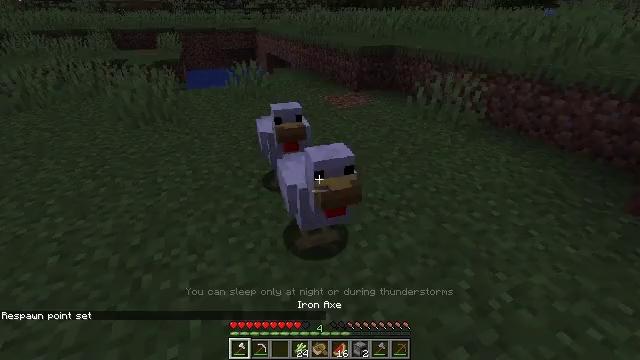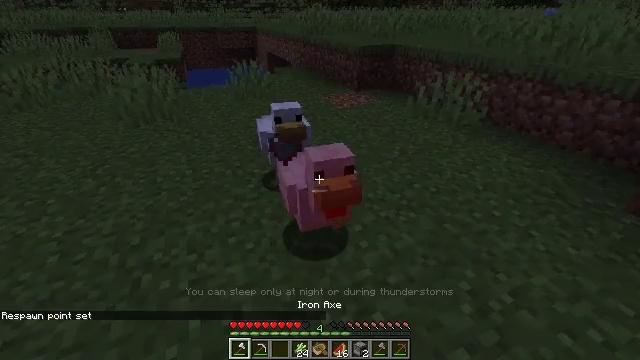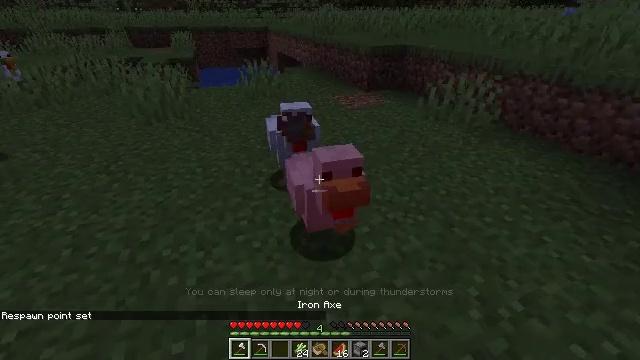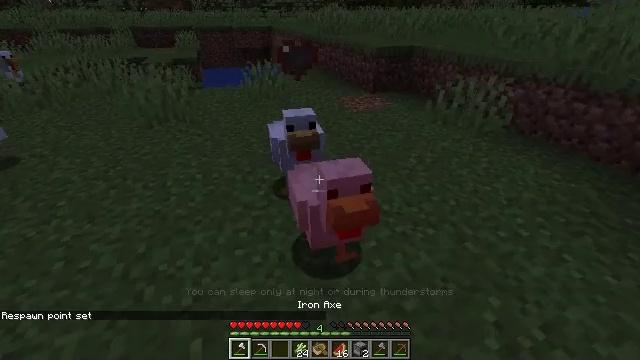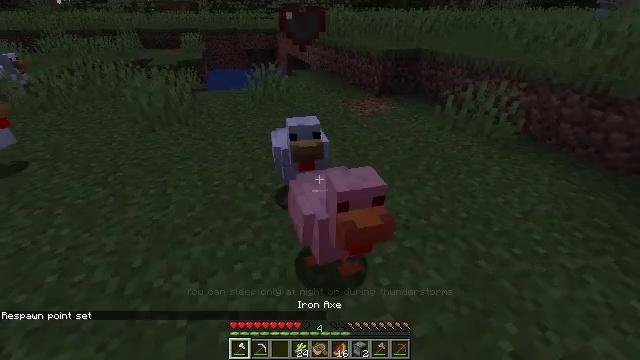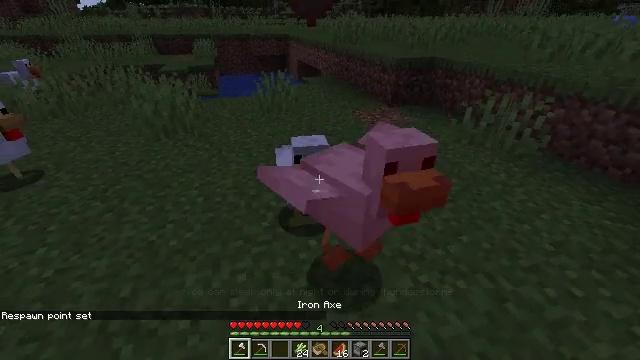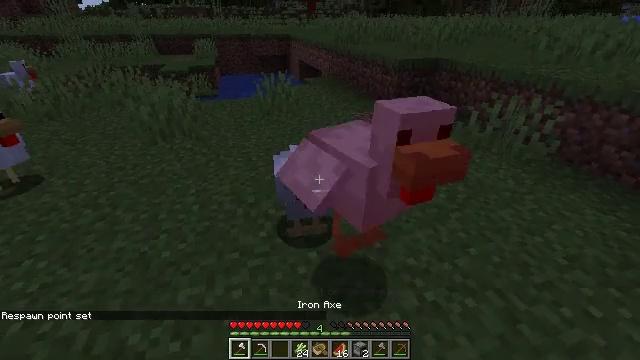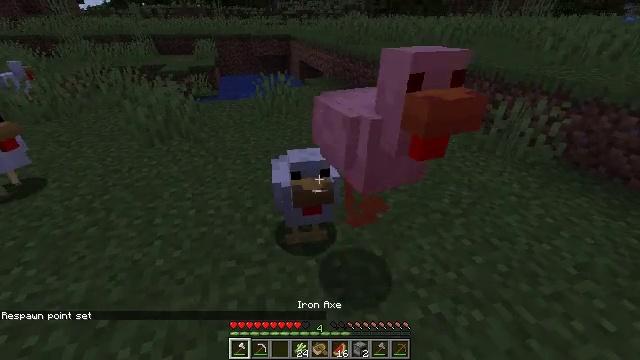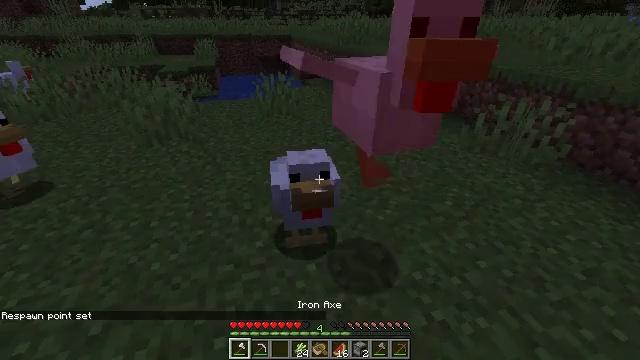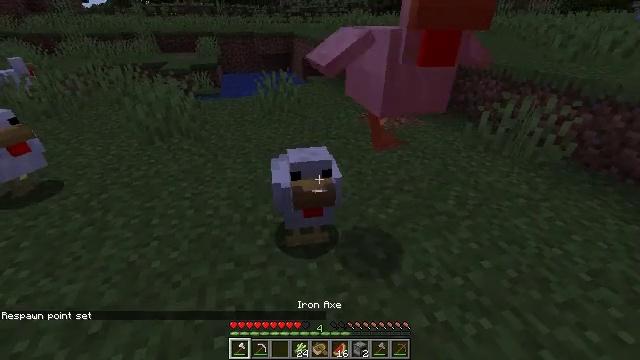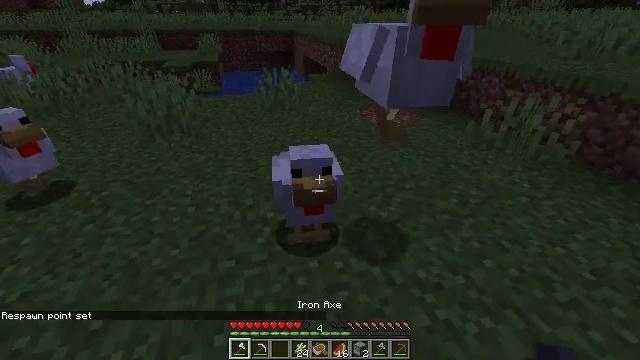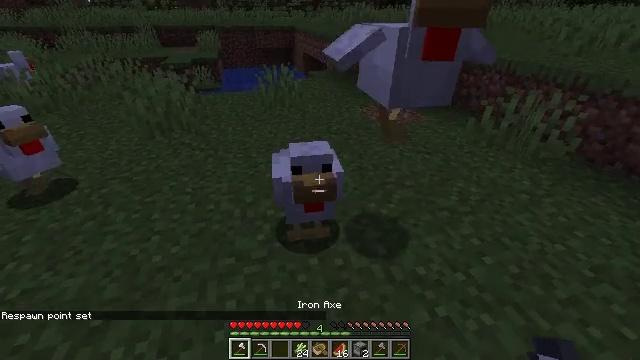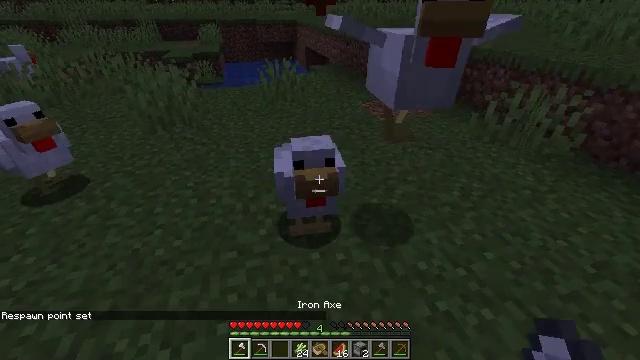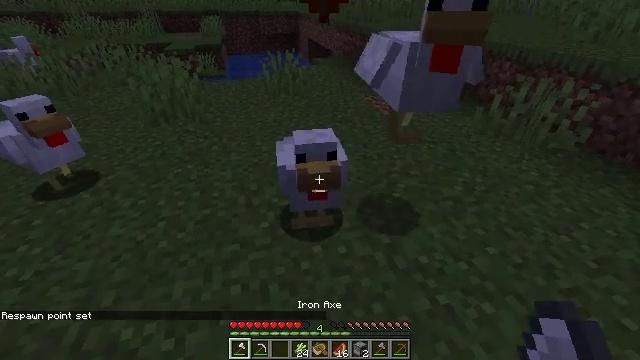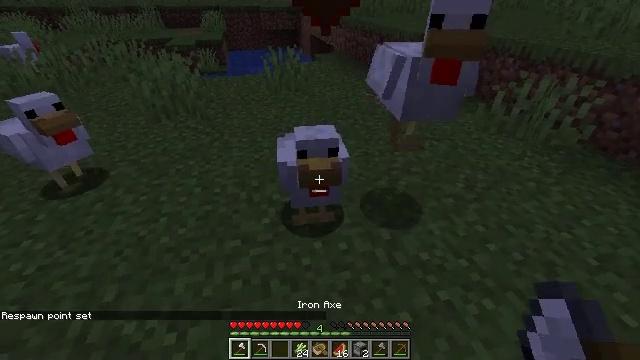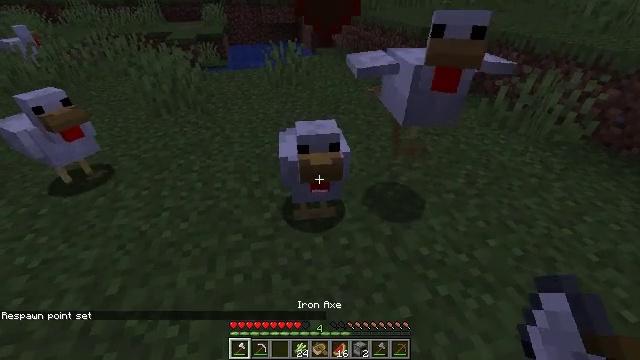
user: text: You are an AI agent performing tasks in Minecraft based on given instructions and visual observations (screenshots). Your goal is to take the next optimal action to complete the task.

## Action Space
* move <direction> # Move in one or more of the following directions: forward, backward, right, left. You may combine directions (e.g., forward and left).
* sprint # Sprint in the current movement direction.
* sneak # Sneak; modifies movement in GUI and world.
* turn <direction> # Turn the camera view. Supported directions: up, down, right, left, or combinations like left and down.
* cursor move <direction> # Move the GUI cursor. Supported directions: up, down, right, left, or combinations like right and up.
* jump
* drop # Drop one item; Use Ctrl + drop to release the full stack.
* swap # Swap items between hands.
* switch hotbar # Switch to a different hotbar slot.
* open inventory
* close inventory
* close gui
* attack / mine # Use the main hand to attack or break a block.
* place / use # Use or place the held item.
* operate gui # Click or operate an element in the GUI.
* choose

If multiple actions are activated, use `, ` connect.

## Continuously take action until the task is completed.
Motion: motion action
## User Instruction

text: Combat the chicken.
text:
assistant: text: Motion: no_op
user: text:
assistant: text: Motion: move forward, turn left
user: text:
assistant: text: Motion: move forward
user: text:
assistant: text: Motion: move forward, turn left
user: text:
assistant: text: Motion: move forward, turn left and up
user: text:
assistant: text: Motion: no_op
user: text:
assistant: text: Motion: no_op
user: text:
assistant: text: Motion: no_op
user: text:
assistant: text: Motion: no_op
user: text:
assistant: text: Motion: no_op
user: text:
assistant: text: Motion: no_op
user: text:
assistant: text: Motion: turn down
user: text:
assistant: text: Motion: turn down
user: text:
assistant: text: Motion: no_op
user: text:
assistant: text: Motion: turn down, attack / mine
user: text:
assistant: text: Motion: attack / mine
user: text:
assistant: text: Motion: attack / mine
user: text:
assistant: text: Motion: attack / mine
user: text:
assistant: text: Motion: no_op
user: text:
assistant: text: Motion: no_op
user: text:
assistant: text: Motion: no_op
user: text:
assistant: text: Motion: no_op
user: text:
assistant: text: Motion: no_op
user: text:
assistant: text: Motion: move forward
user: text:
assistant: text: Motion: move forward, turn right
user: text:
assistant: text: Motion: move forward, turn right
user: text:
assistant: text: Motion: move forward, turn right and up
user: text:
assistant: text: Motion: move forward, turn right and down
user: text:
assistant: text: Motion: turn right and down
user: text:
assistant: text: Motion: turn right and up